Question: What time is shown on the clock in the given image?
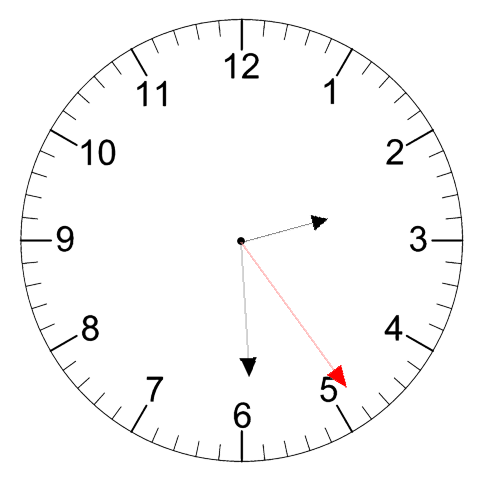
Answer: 02:29:24